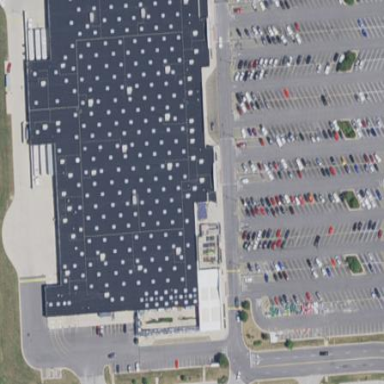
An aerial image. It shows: Retail building housing supermarket.